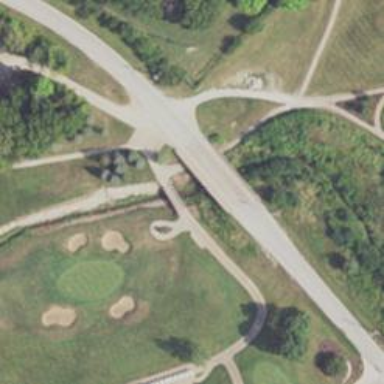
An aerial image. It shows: Path bridge with view of golf course.